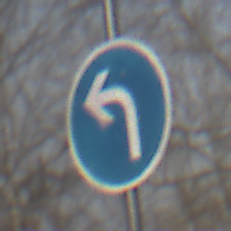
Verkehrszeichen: VorgeschriebeneFahrtrichtungLinks
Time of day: MorningAfternoon
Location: Outdoor (Nature)
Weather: Clear
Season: Winter
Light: Natural